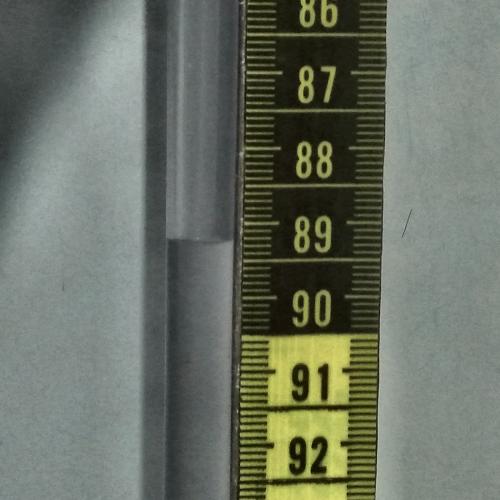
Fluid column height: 89.2 cm